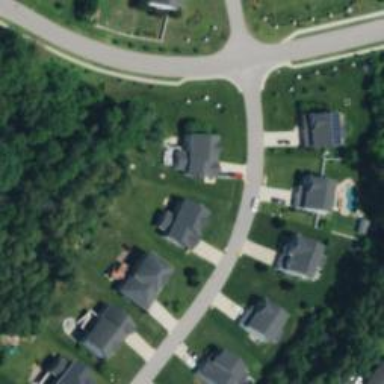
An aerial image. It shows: Driveway.